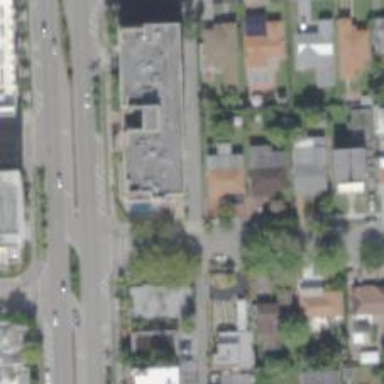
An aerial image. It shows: Alleyway designated as service road.